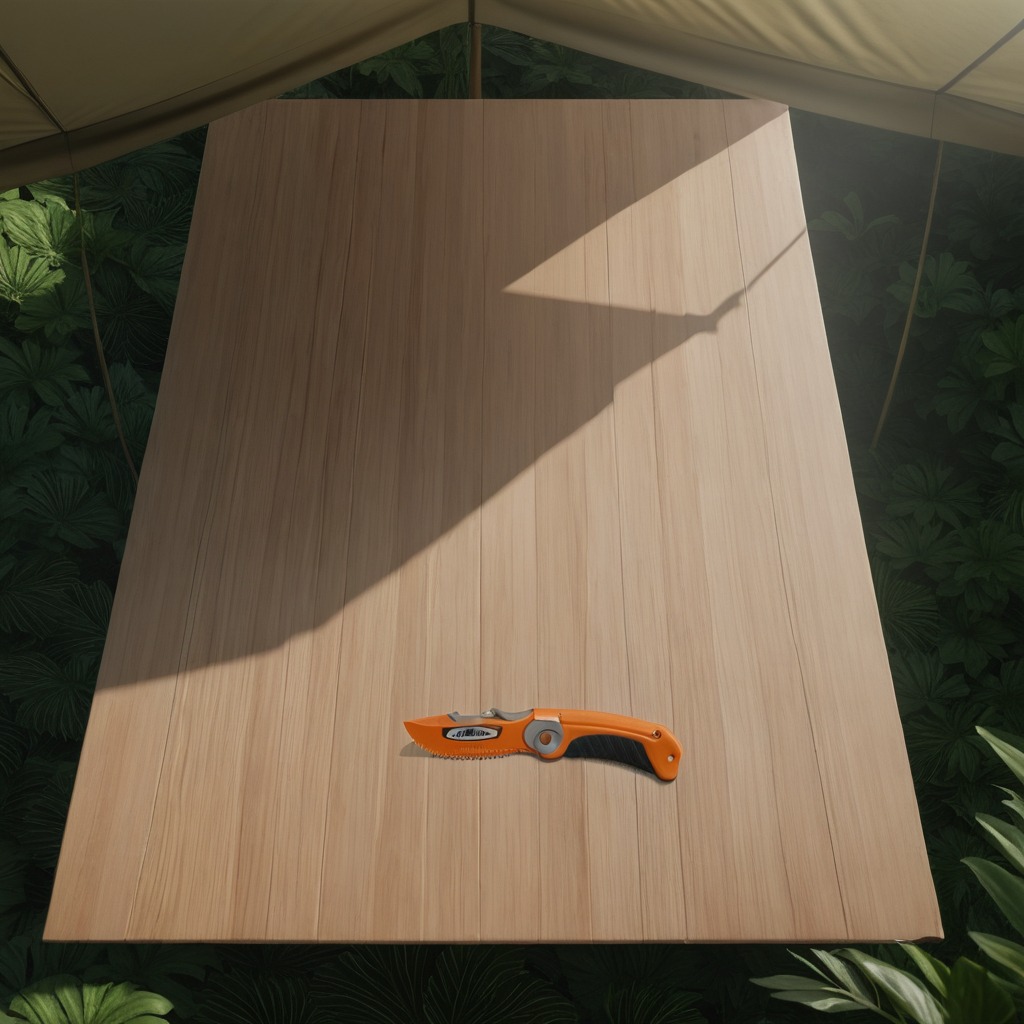
A utility knife lies on a wooden table inside a jungle field workshop tent.